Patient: sex M, age 32
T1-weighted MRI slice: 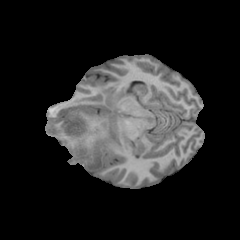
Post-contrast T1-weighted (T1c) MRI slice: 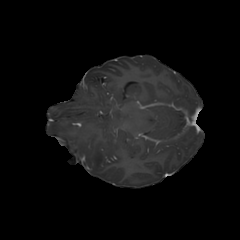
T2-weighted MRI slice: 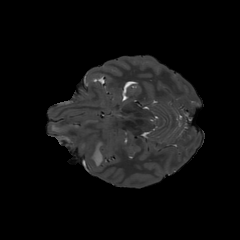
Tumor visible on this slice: yes
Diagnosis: Glioblastoma, IDH-wildtype
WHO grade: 4